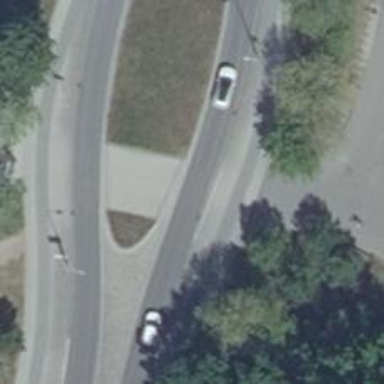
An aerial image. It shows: Uncontrolled road crossing with pedestrian island.